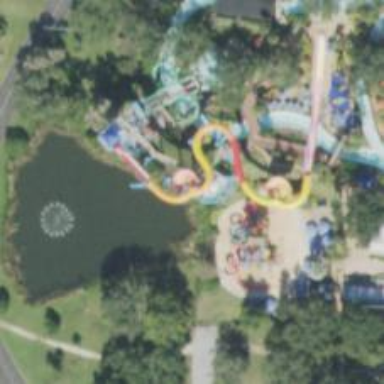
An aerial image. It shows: Water slide attraction.